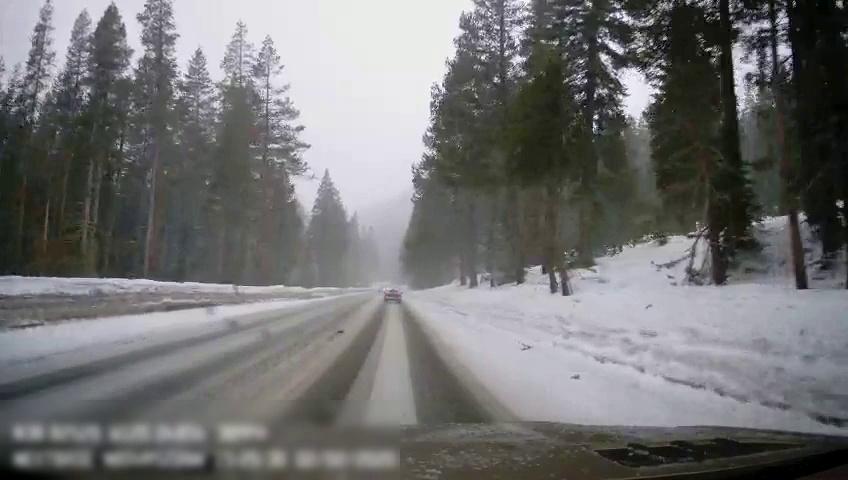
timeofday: Day
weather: Snowy
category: Drivable Space
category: Vehicles | SUV